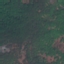
Land use / land cover class: Forest